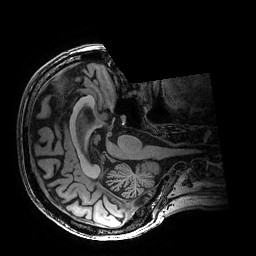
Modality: T1w
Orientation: axial
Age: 74
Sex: female
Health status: healthy
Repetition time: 2.53 s
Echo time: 0.0034 s